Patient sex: M
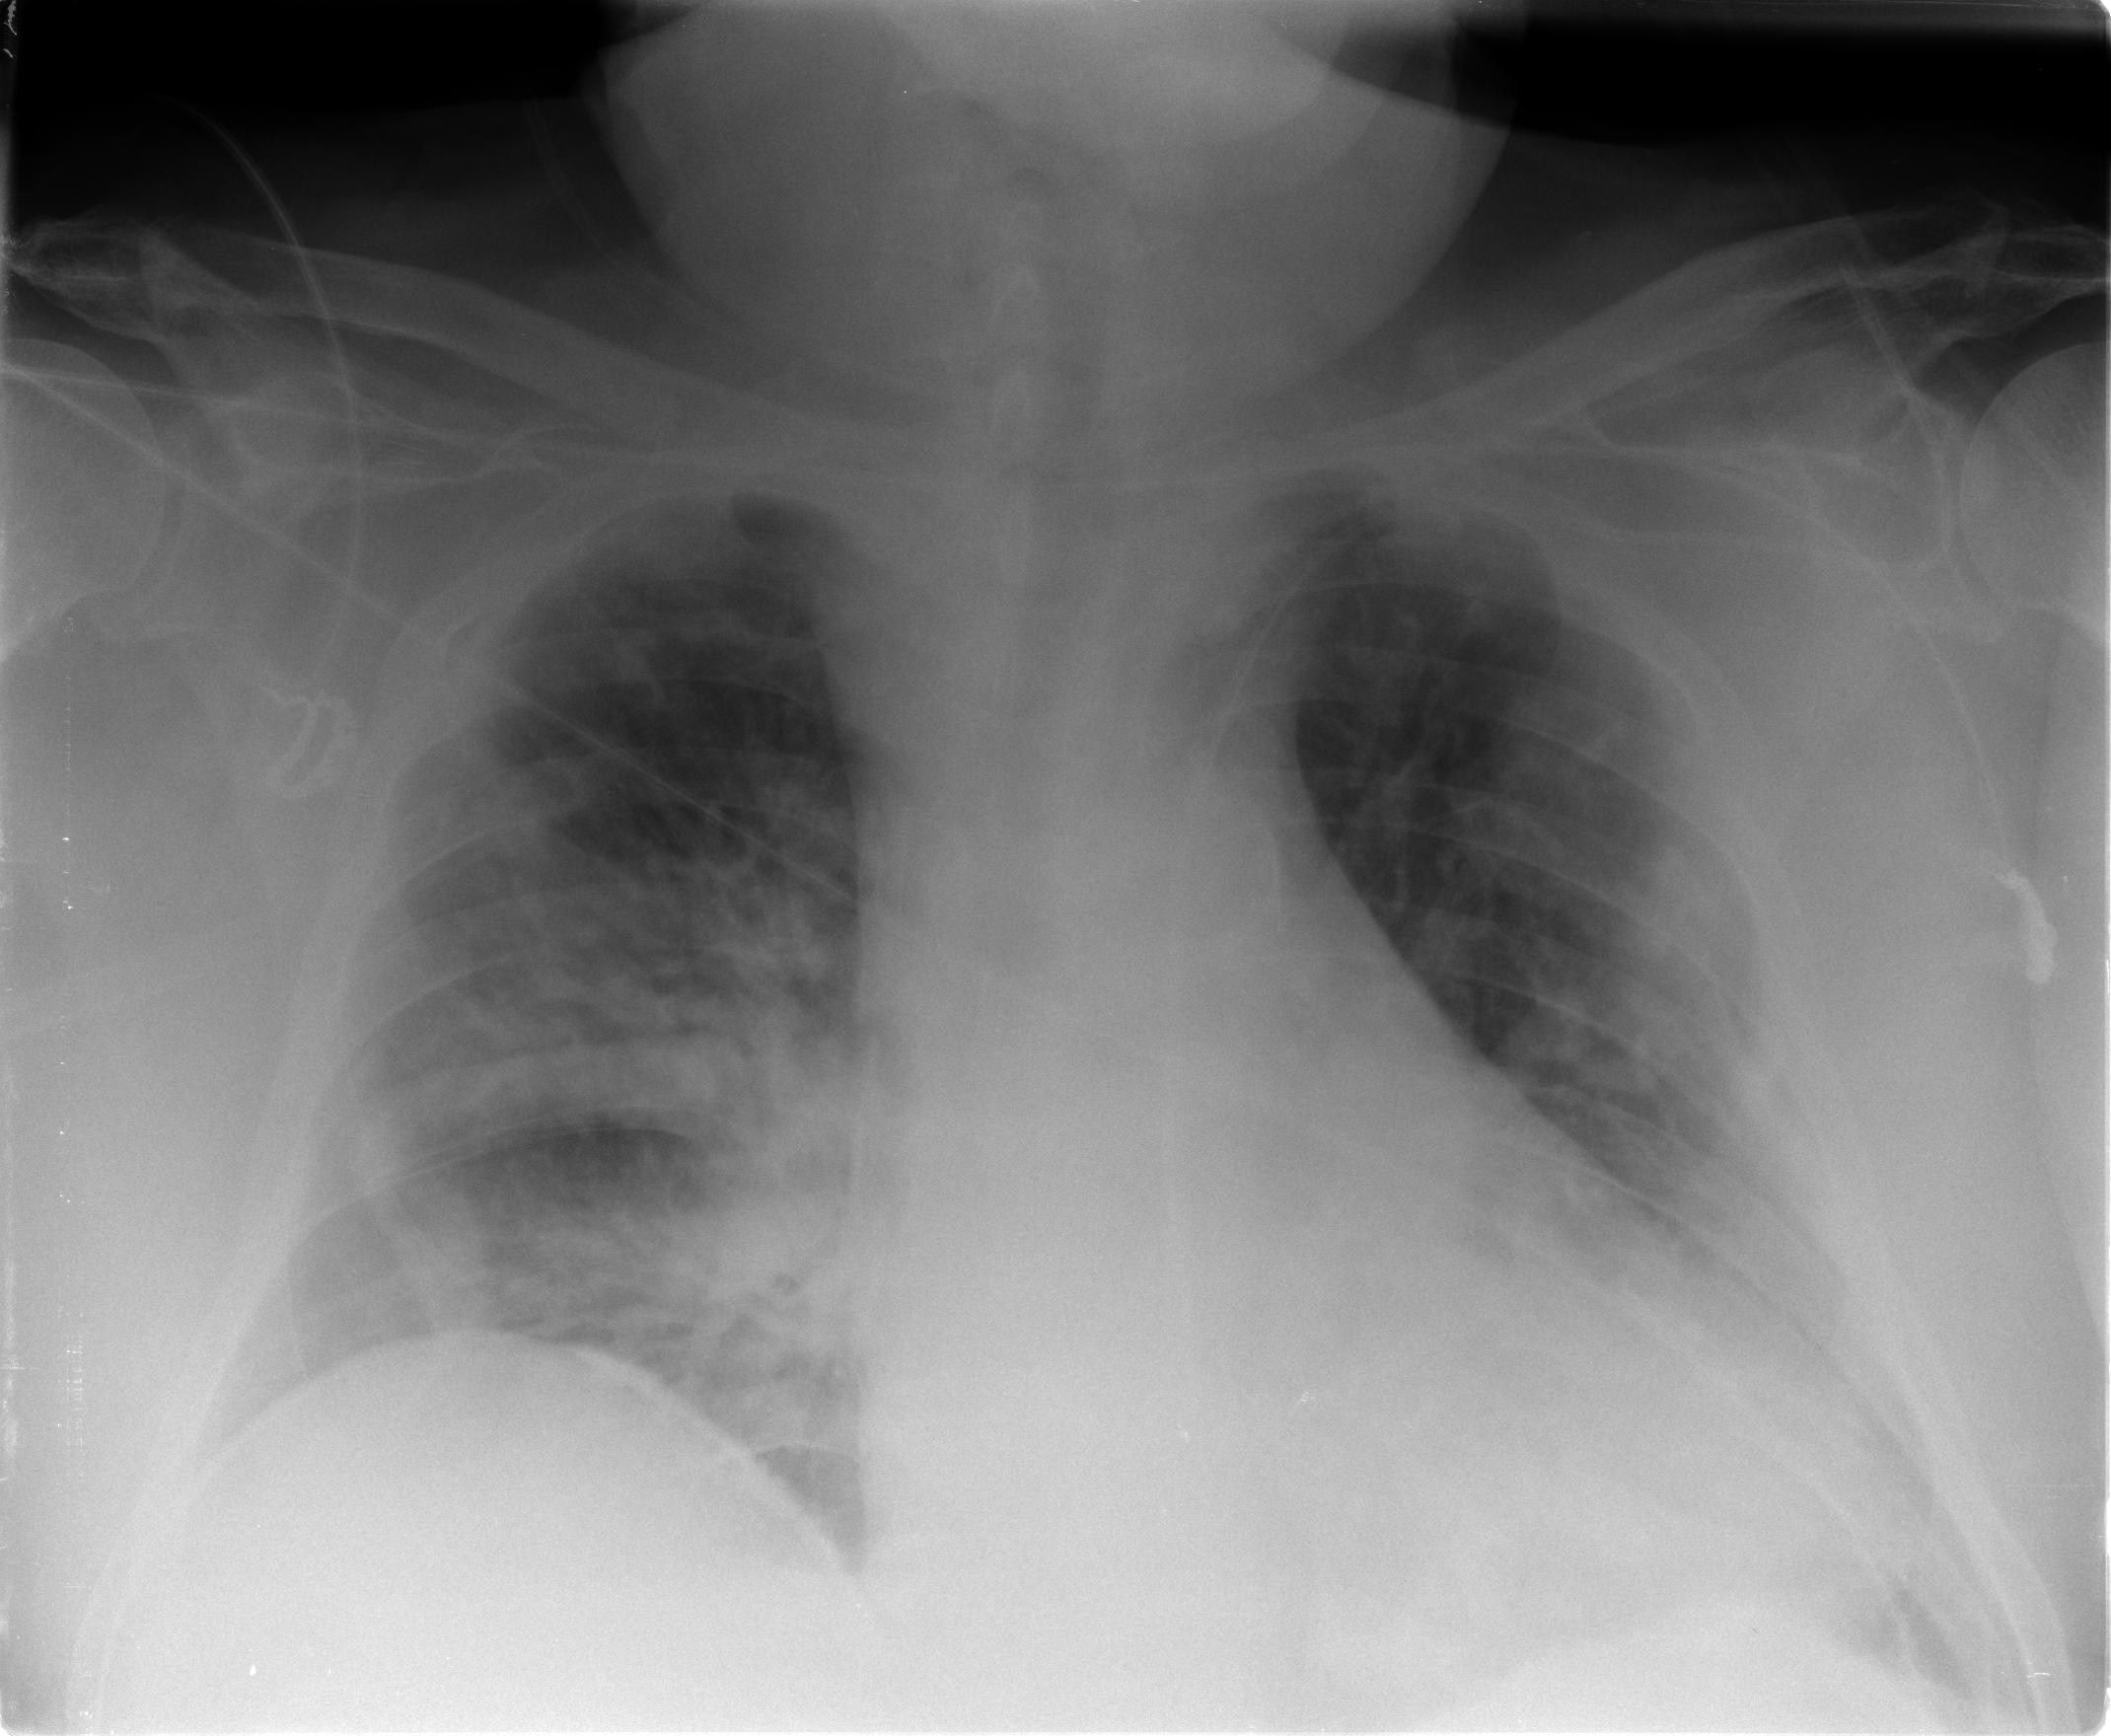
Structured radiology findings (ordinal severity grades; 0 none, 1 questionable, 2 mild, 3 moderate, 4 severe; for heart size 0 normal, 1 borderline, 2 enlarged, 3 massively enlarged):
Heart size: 2
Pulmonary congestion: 3
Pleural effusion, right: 2
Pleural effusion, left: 1
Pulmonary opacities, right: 2
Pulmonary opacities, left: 2
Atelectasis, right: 2
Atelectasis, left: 2